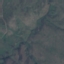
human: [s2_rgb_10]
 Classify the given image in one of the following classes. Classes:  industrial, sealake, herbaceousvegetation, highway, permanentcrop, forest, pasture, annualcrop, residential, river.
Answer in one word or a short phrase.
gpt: HerbaceousVegetation